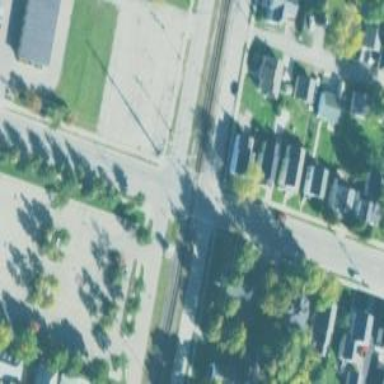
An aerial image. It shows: Railway level crossing.